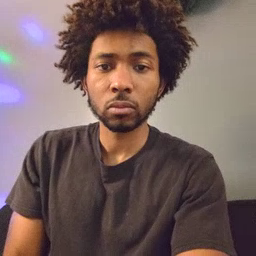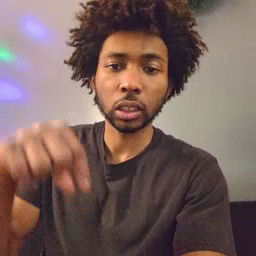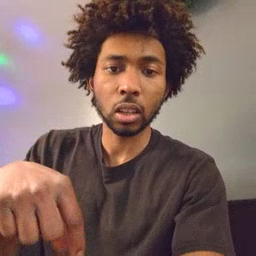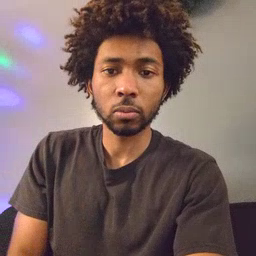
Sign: down